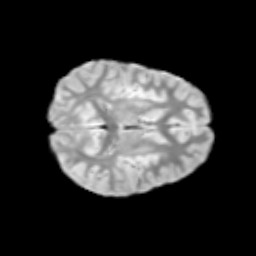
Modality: T2w
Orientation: axial
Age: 11
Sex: male
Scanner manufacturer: siemens
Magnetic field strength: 3 T
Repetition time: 3.8 s
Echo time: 0.07 s